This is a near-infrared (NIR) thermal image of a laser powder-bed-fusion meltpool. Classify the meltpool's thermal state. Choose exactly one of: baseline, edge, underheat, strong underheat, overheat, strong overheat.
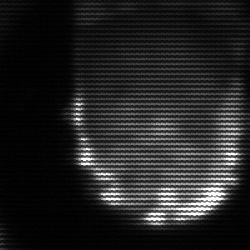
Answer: baseline